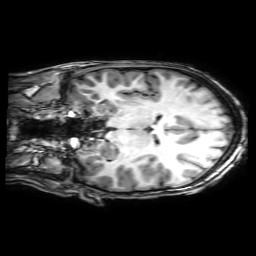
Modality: T1w
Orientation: coronal
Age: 20
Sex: female
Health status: ill